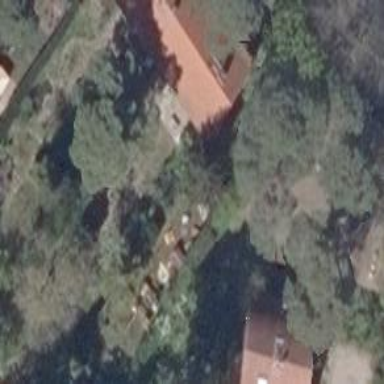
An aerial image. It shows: Semidetached house with gabled roof covered in red roof tiles.